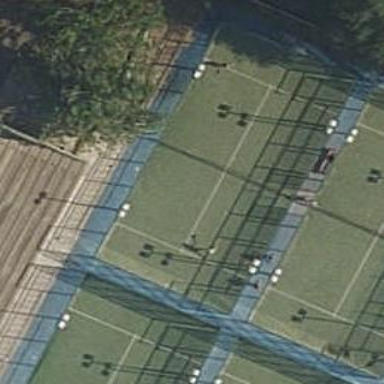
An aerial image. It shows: Pitch for leisure activities.